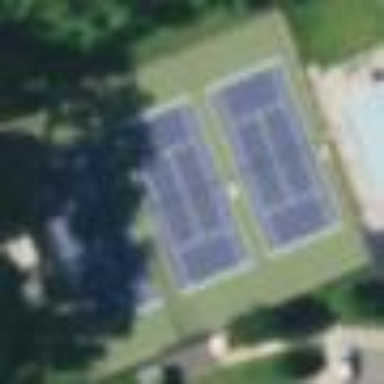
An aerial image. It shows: Tennis court with hard courts surface. It is pitch for leisure land activities.